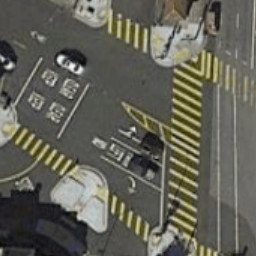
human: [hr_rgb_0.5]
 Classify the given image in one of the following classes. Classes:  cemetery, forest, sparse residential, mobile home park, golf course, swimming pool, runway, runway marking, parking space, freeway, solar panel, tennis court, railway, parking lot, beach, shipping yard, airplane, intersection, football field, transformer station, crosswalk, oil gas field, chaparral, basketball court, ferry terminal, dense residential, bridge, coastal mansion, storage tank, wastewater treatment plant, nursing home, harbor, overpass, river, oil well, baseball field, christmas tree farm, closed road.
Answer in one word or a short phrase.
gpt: crosswalk